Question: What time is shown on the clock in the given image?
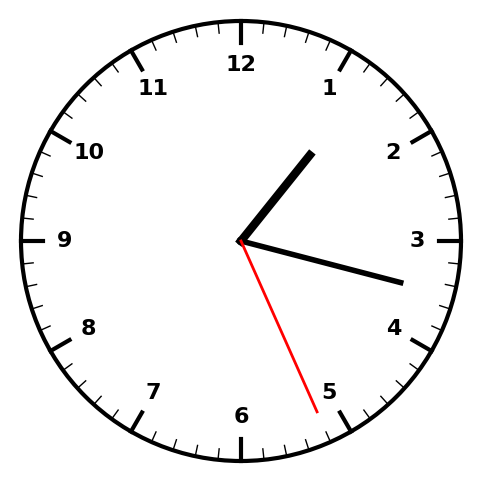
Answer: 01:17:26